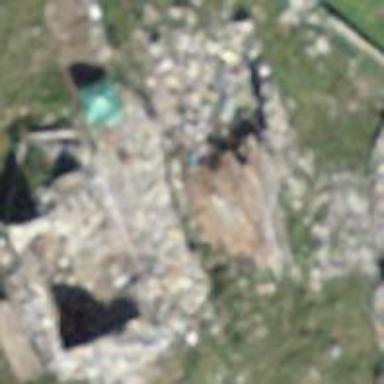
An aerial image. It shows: Ruins of building.